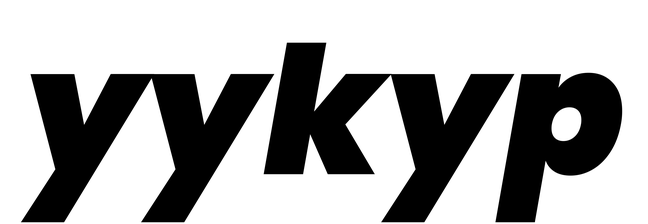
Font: Poppins-BlackItalic